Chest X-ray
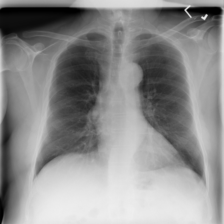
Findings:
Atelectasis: negative
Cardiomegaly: negative
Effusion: negative
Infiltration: positive
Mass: negative
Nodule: negative
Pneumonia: negative
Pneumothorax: negative
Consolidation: negative
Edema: negative
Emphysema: negative
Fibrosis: negative
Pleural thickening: negative
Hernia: negative